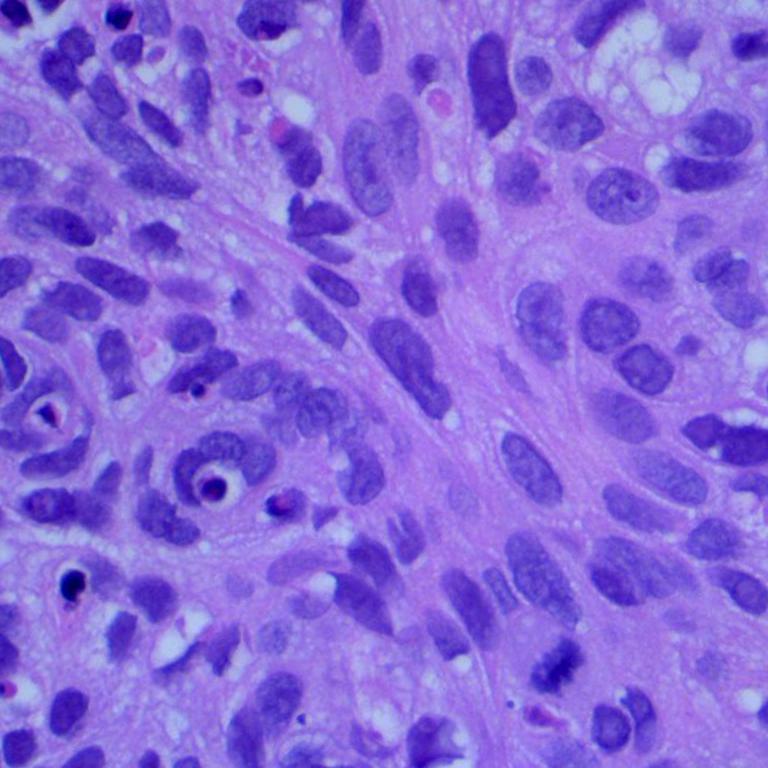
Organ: lung
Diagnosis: squamous carcinomas